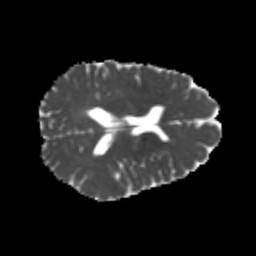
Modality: MD
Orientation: axial
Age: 22
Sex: female
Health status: healthy
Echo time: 0.074 s